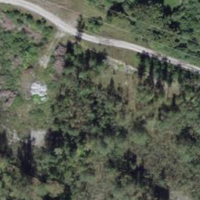
EUNIS habitat code: 32
Species observed at this site:
Hesperia comma
Amata phegea
Phyllopertha horticola
Orthetrum cancellatum
Erebia aethiops
Maniola jurtina
Celastrina argiolus
Hipparchia statilinus
Cryptocephalus trimaculatus
Melitaea diamina
Zygaena ephialtes
Zygaena carniolica
Bembecia ichneumoniformis
Issoria lathonia
Melanargia galathea
Pieris napi
Lysandra bellargus
Aculepeira ceropegia
Erebia melampus